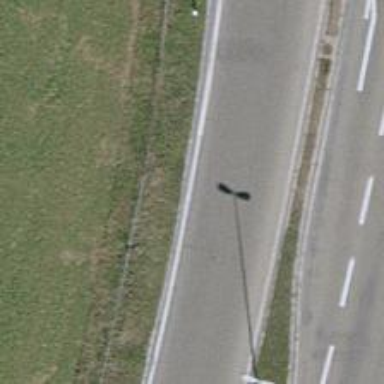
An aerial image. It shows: Asphalt trunk highway.